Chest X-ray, AP view. Patient: 66 years old, sex M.
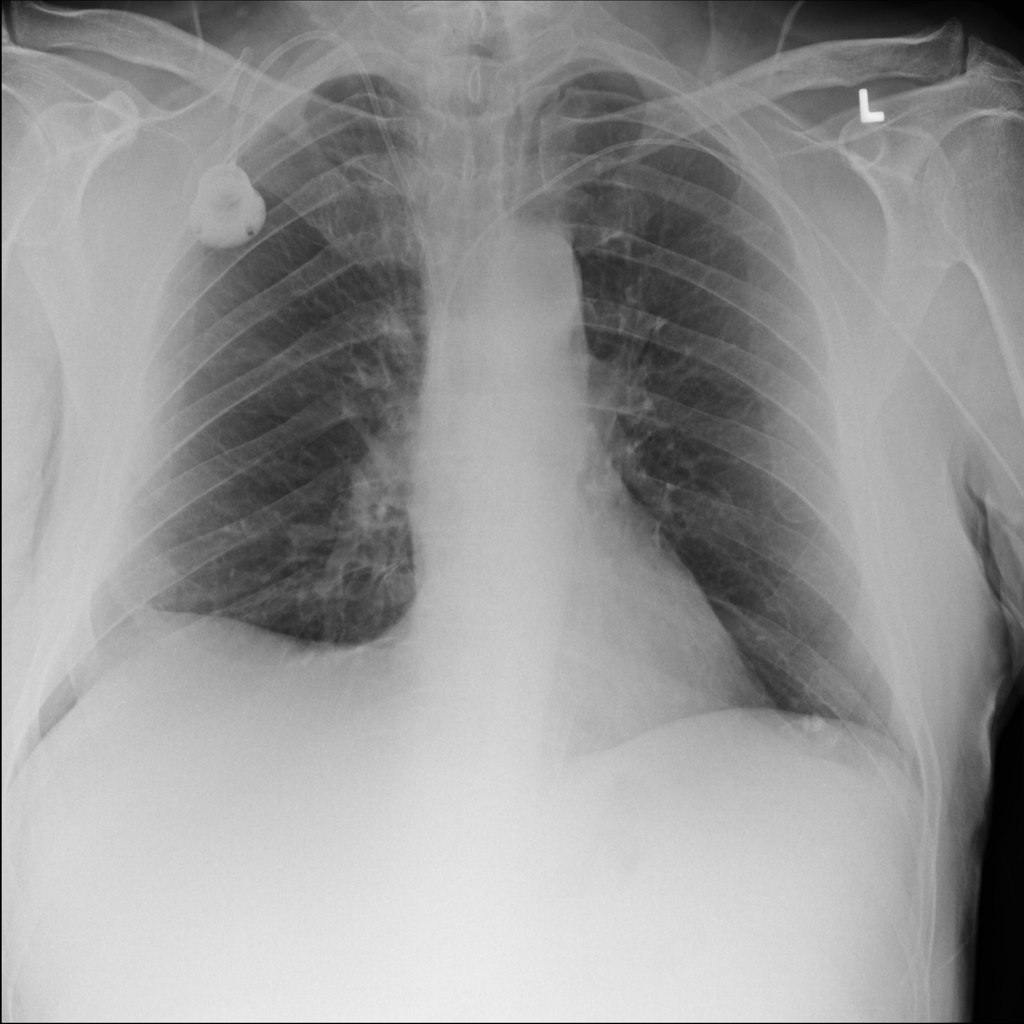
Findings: No Finding